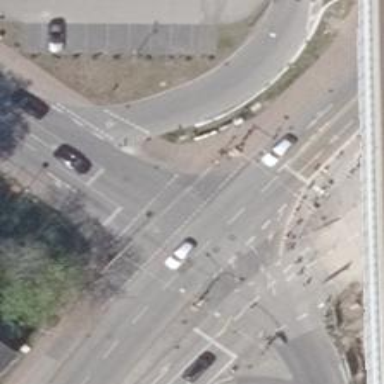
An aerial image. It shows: Road with traffic signals.